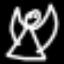
Label: angel